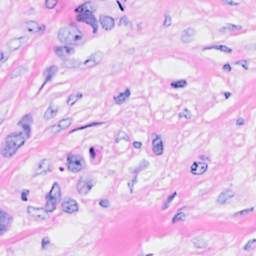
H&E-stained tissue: Breast